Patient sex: F
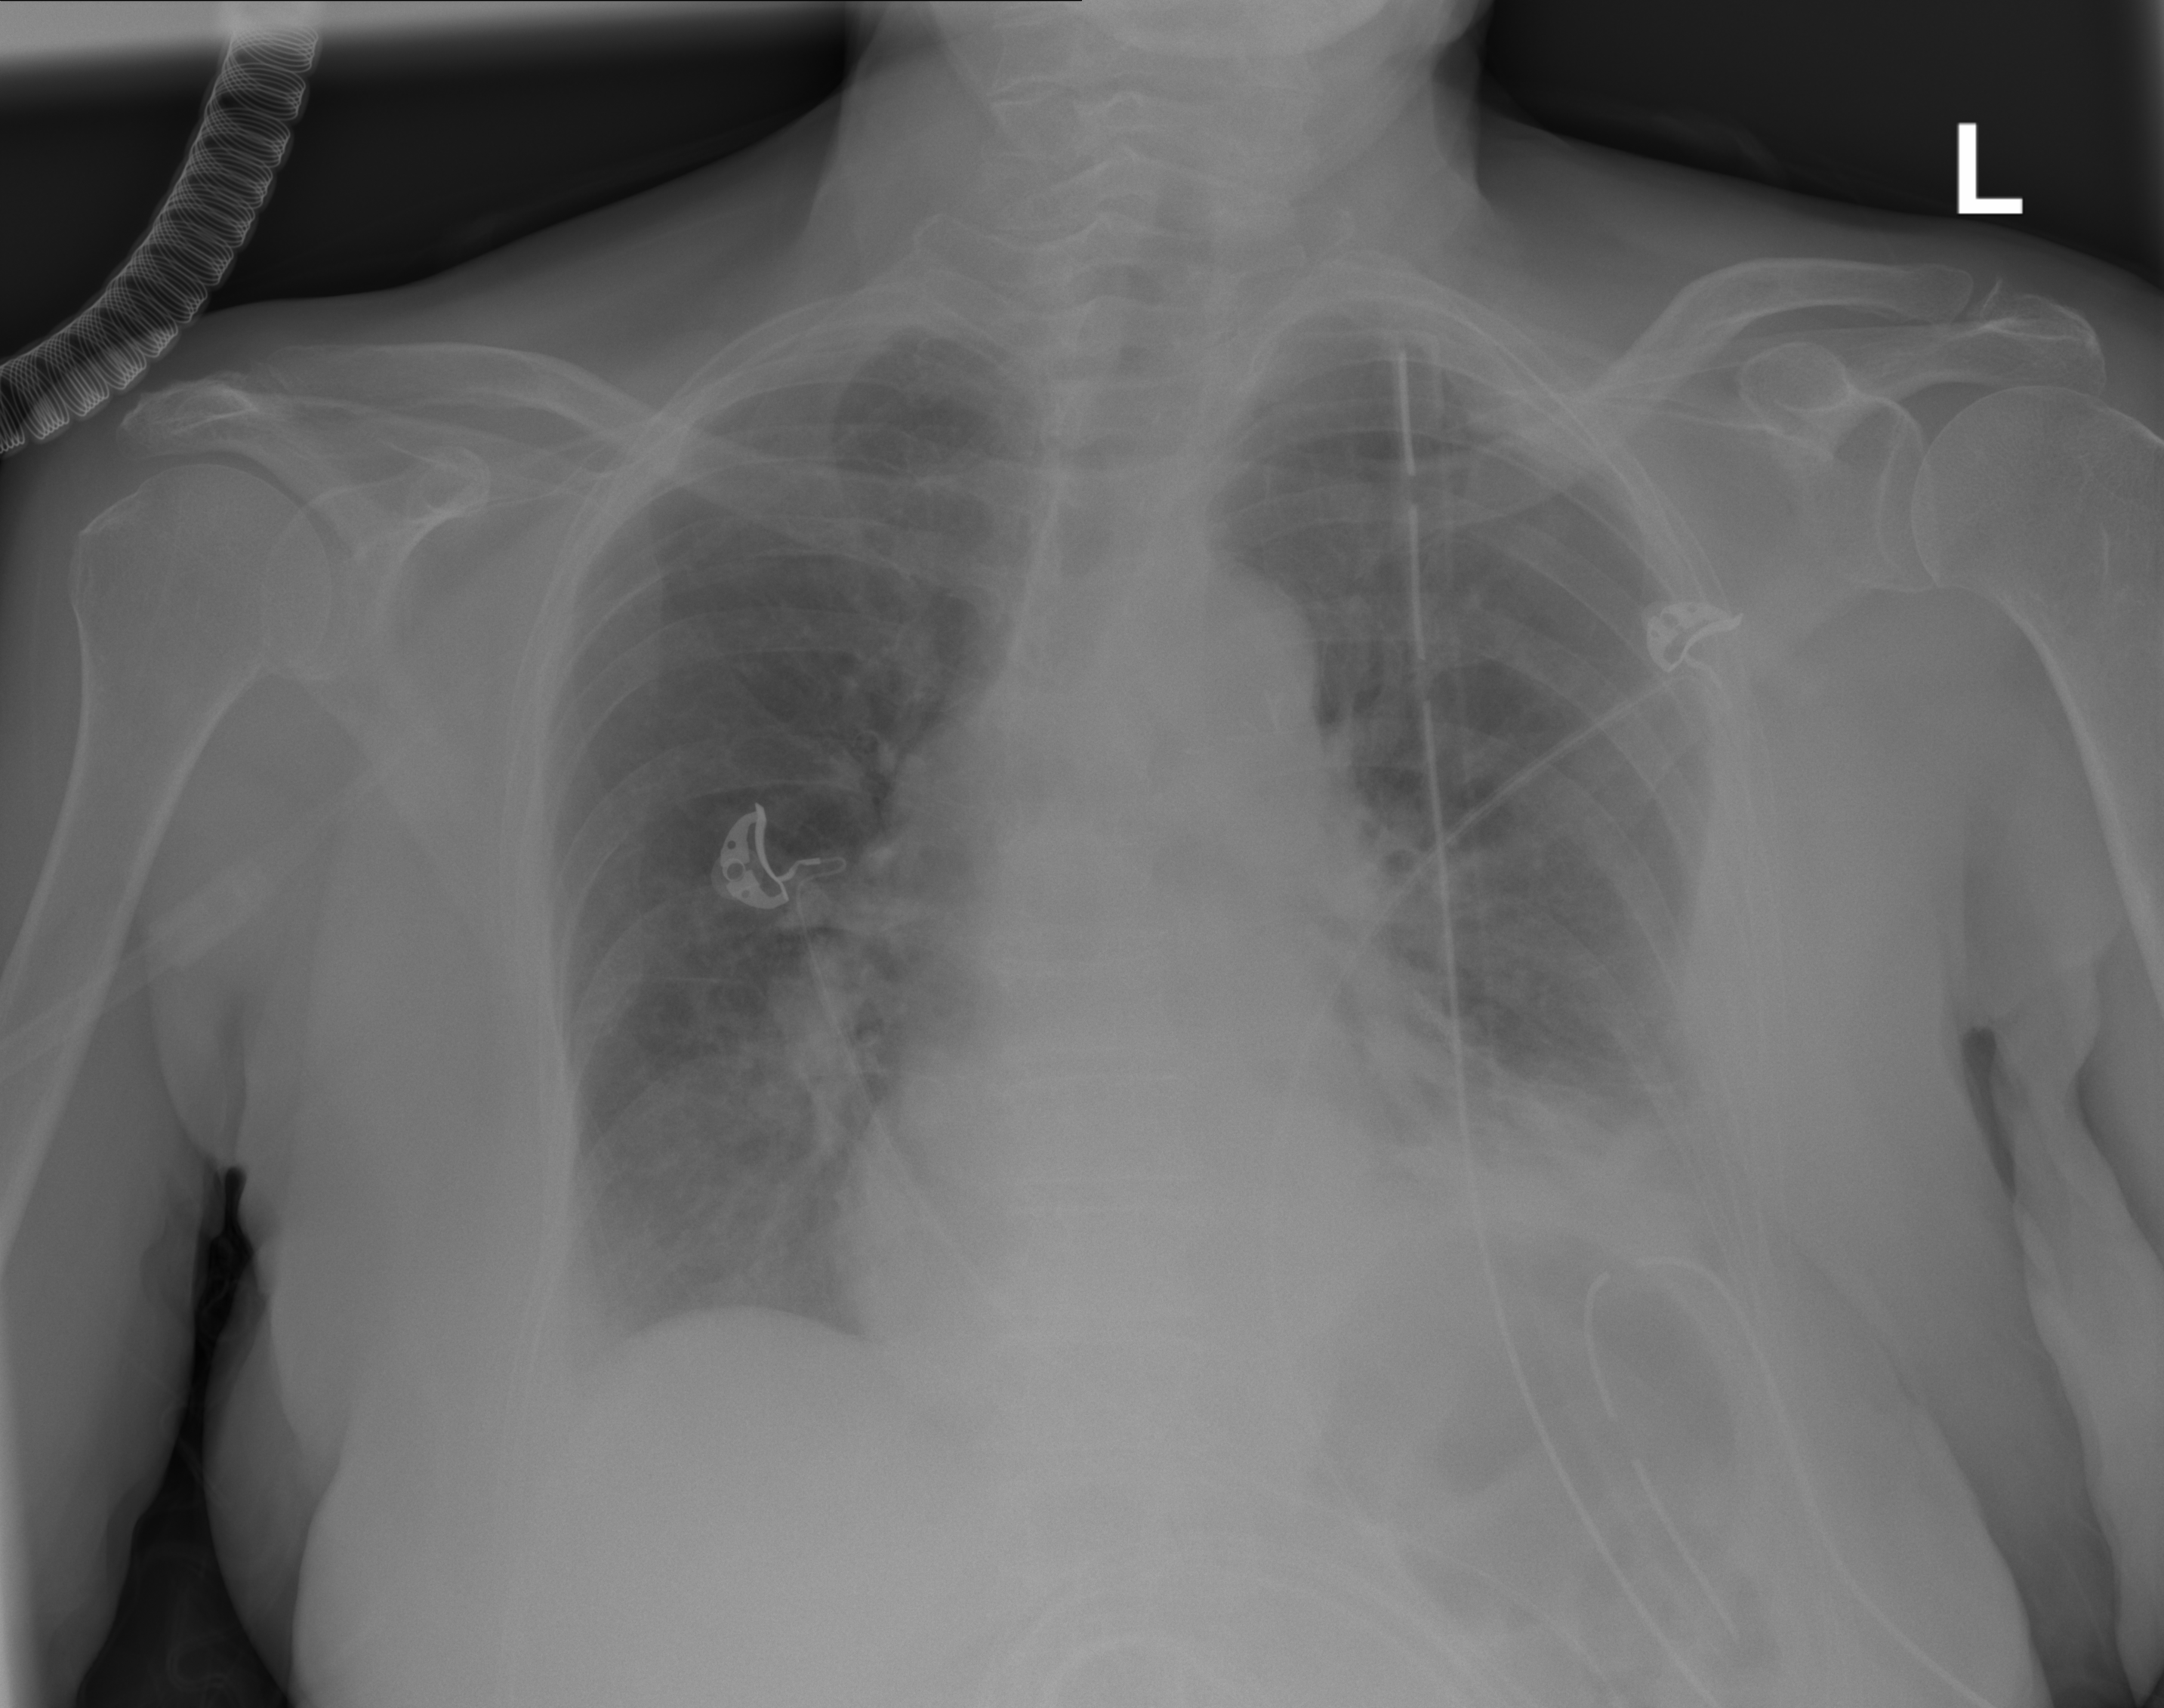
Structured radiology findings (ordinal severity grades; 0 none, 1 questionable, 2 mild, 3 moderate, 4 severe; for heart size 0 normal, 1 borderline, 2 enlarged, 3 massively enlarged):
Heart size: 0
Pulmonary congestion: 0
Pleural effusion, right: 0
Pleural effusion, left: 2
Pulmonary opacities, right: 1
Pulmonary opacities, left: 1
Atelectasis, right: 2
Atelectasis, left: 2